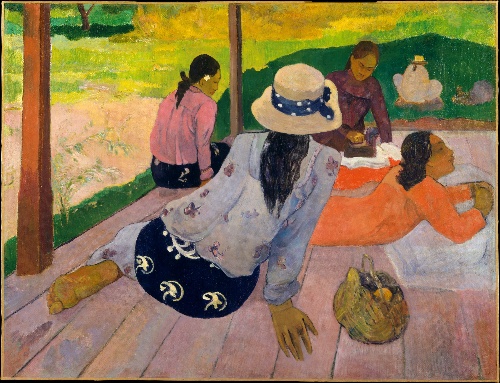
Title: The Siesta
Artist: Paul Gauguin
Artist bio: French, Paris 1848–1903 Atuona, Hiva Oa, Marquesas Islands
Date: ca. 1892–94
Object type: Painting
Classification: Paintings
Medium: Oil on canvas
Dimensions: 35 x 45 3/4 in. (88.9 x 116.2 cm)
Department: European Paintings
Credit line: The Walter H. and Leonore Annenberg Collection, Gift of Walter H. and Leonore Annenberg, 1993, Bequest of Walter H. Annenberg, 2002
Accession year: 1993
Repository: Metropolitan Museum of Art, New York, NY
Tags: Women|Baskets|Irons